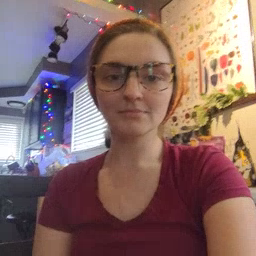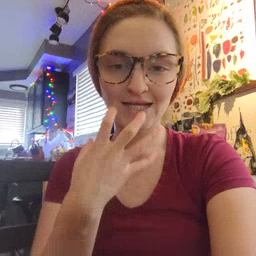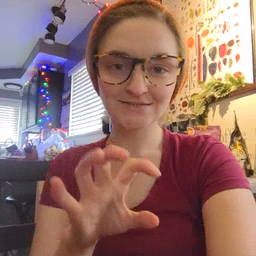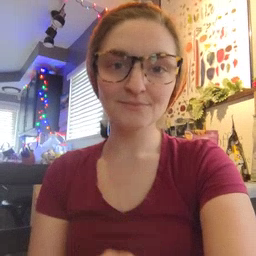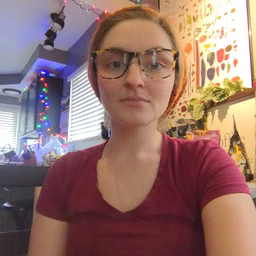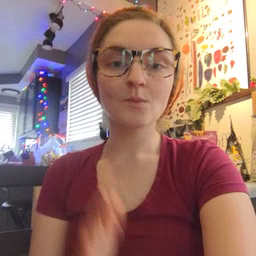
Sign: hot